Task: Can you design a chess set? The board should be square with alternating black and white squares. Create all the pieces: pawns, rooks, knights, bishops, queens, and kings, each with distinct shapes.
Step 3816:
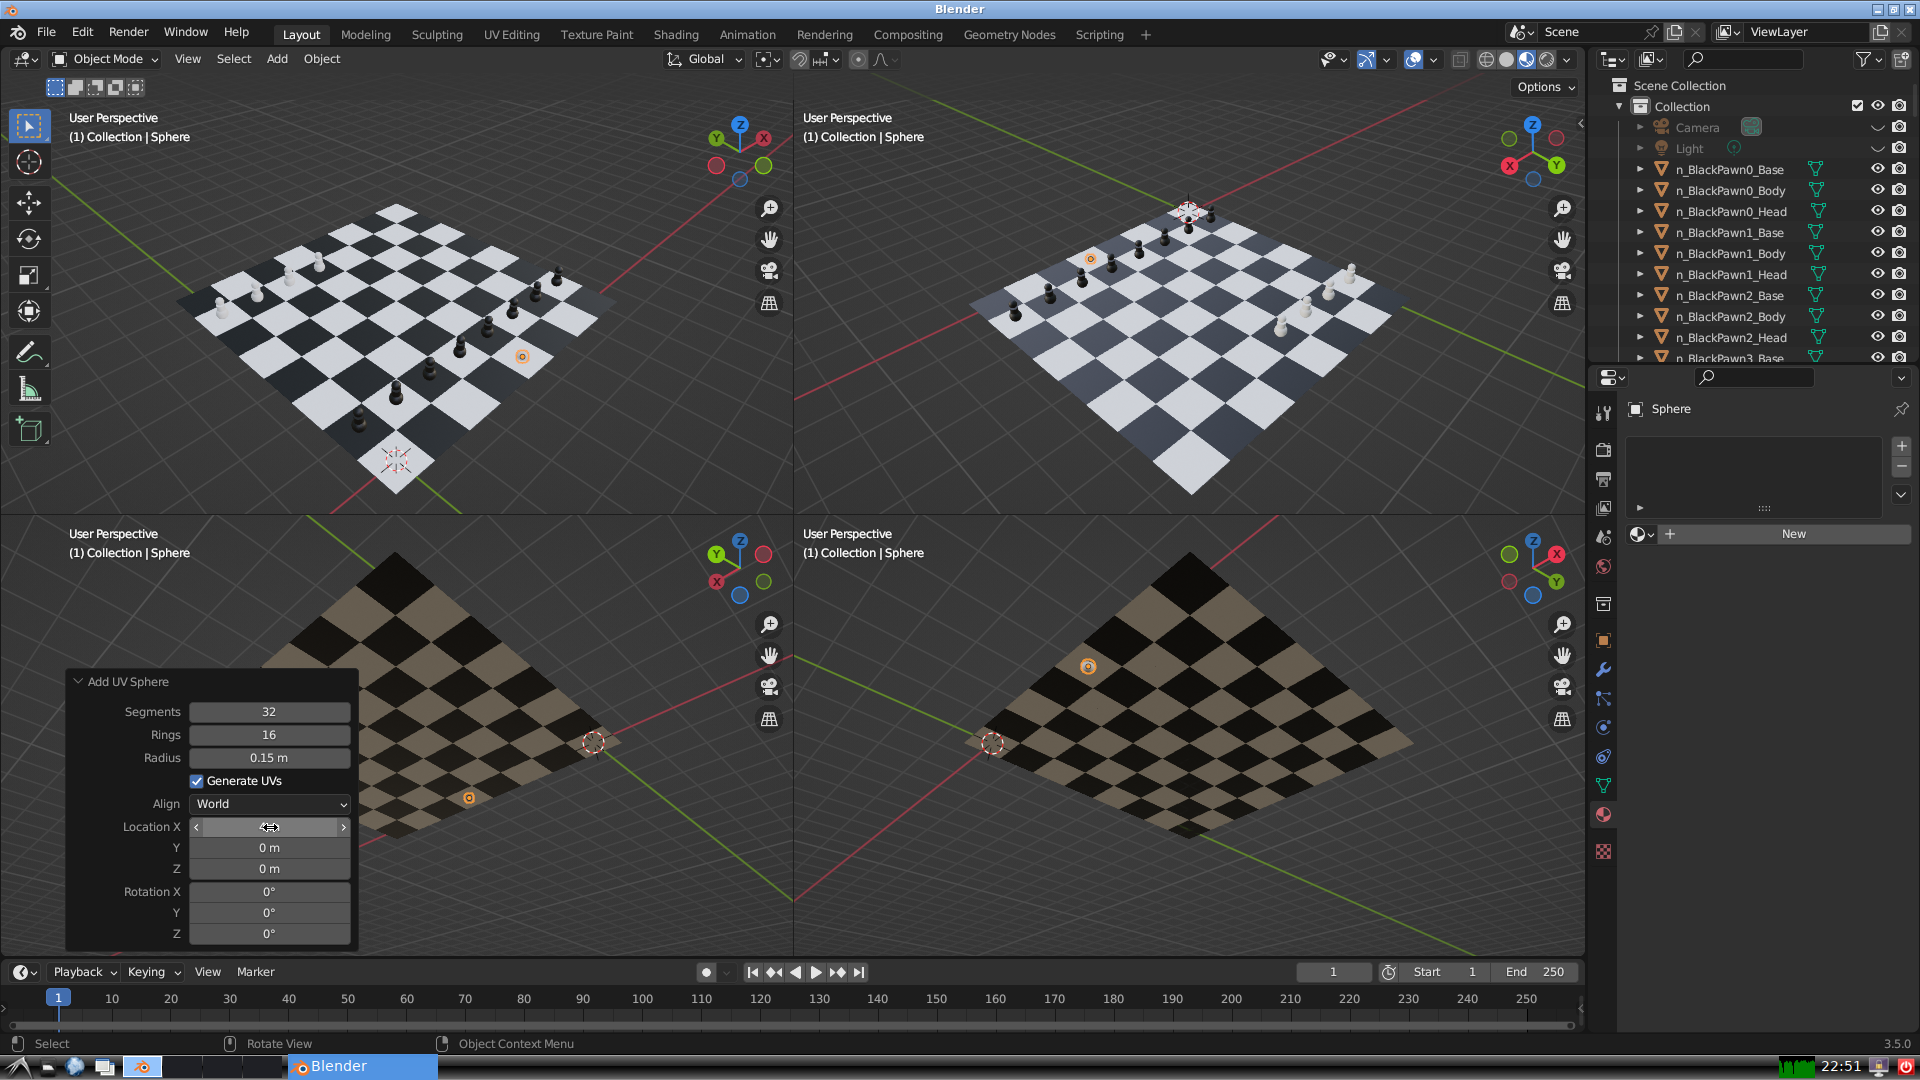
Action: {"mouse_move": [270, 849]}